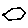
Label: hexagon